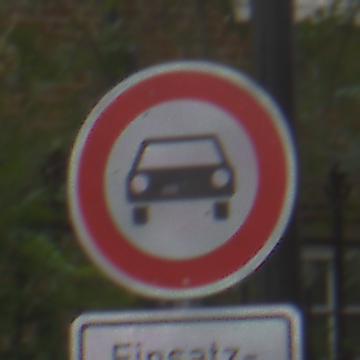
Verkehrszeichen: VerbotKraftwagen
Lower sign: BesondereFahrzeugeUndTransportgueter3
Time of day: MorningAfternoon
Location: Outdoor (Urban)
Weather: Overcast
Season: NotSpecified
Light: Natural